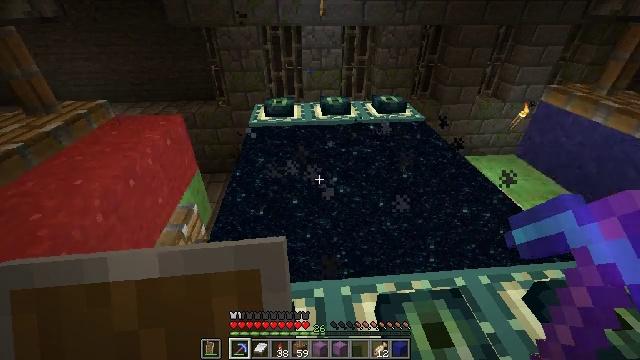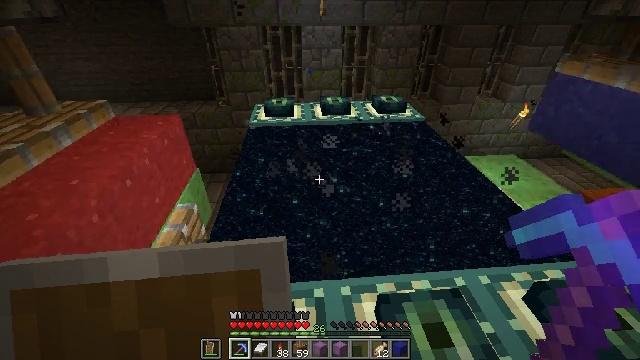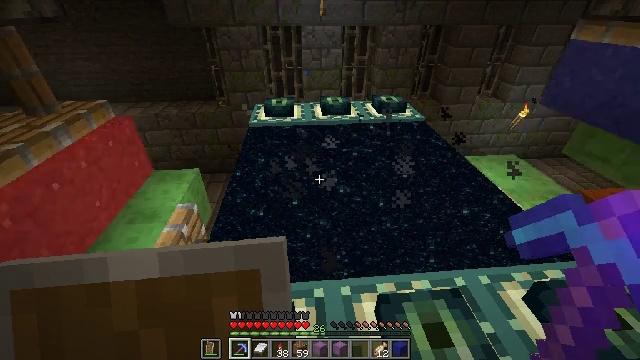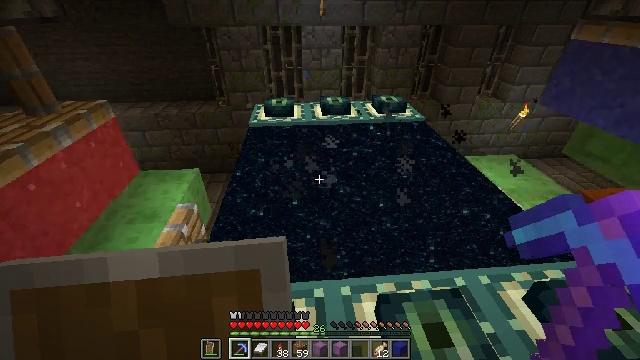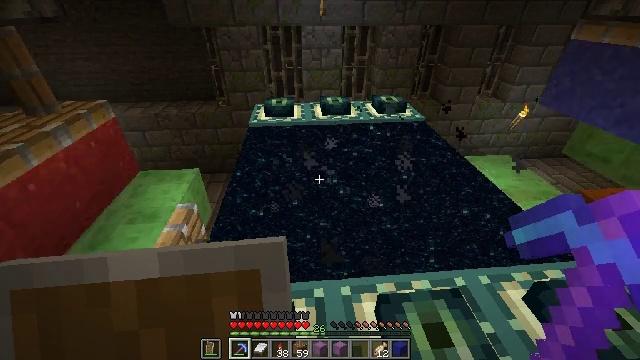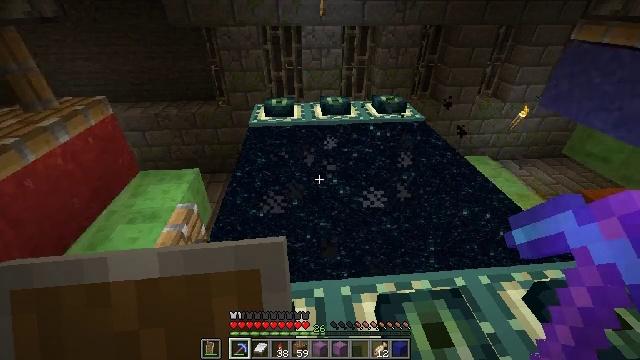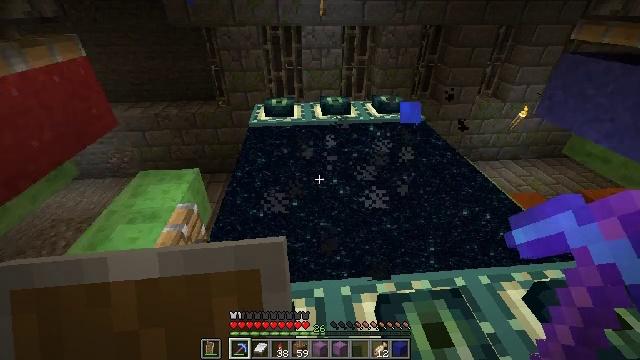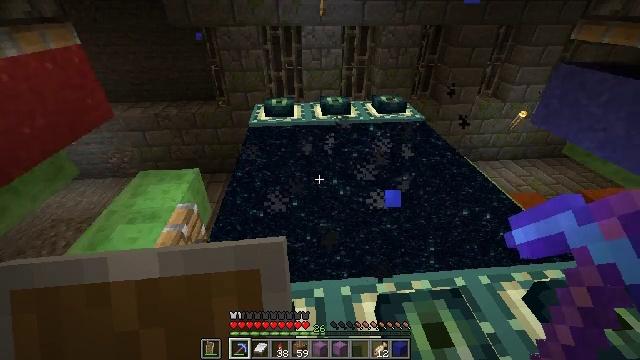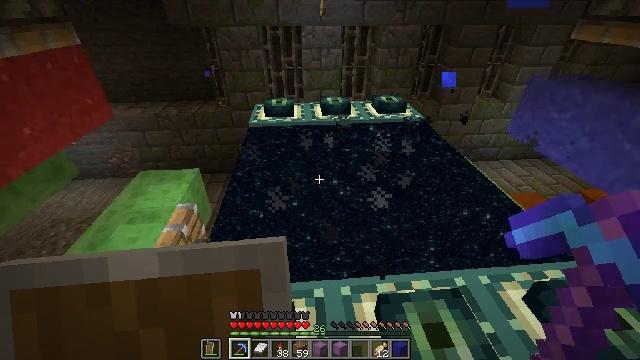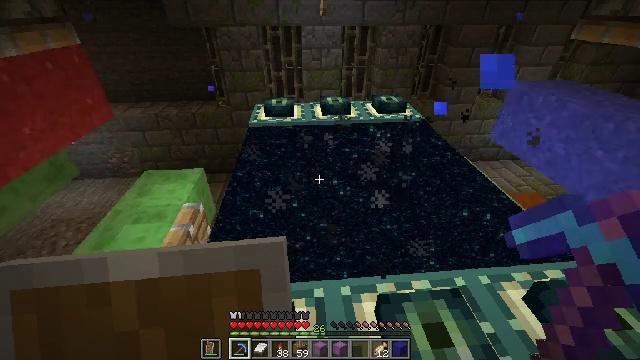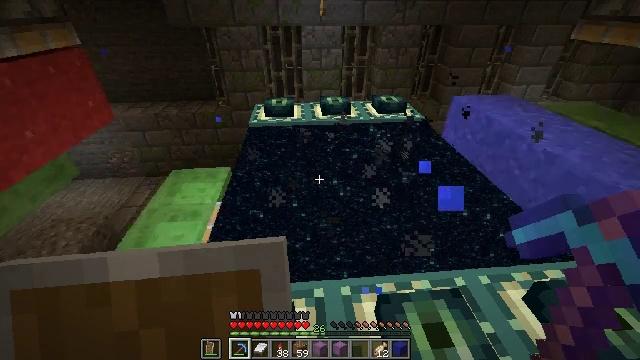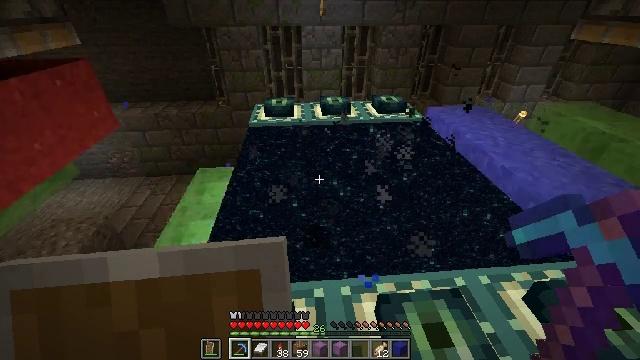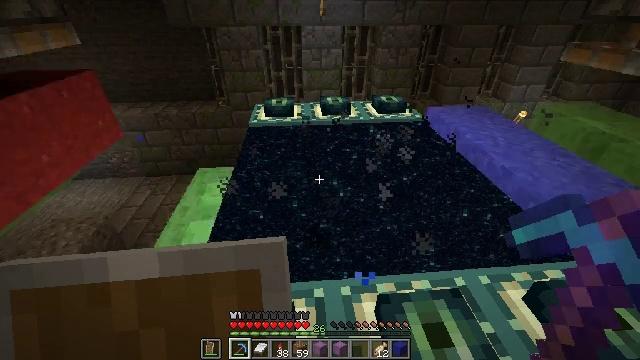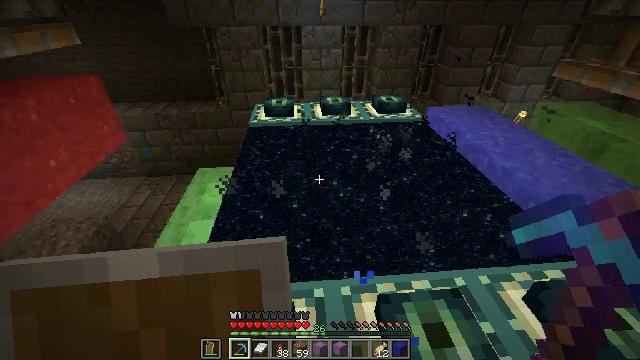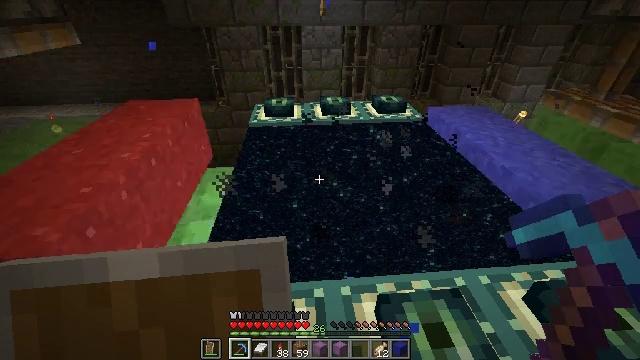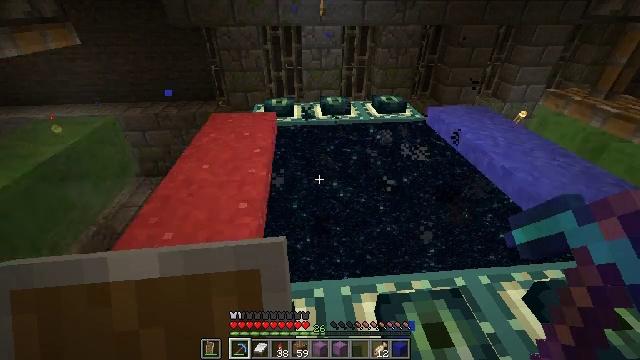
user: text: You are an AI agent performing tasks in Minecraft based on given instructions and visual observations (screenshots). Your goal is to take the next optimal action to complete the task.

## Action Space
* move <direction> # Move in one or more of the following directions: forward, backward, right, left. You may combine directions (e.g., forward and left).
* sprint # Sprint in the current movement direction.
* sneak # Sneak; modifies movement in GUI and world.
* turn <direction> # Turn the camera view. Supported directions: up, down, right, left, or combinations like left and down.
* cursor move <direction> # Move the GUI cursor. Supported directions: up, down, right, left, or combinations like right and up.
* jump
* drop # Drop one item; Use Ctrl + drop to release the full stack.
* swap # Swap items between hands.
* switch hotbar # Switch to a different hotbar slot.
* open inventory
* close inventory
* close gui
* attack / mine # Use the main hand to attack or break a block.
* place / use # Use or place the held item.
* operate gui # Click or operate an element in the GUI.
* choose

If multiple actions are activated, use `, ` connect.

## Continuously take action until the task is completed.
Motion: motion action
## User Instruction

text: Gather some blue concrete powder.
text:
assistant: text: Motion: no_op
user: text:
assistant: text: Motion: no_op
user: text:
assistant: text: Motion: no_op
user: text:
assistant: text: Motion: no_op
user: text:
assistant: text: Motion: no_op
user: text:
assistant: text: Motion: no_op
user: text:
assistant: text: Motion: no_op
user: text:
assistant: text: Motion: no_op
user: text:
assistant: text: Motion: no_op
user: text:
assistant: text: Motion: no_op
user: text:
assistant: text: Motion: no_op
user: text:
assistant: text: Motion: no_op
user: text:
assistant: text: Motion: no_op
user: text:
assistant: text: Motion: no_op
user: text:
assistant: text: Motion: no_op
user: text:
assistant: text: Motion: no_op
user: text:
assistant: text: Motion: no_op
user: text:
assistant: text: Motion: no_op
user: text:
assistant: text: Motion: no_op
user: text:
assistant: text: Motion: no_op
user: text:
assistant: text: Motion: no_op
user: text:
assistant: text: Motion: no_op
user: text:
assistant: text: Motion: no_op
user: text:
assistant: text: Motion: no_op
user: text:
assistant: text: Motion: no_op
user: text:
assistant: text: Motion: no_op
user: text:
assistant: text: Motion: no_op
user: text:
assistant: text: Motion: no_op
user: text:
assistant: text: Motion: no_op
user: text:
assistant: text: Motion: no_op